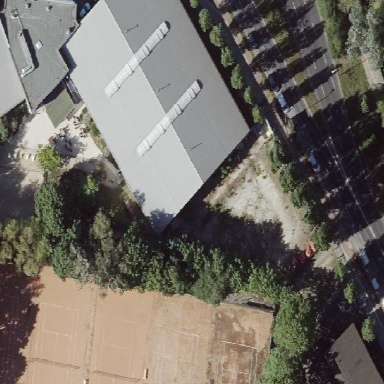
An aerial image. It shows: Building next to paintball pitch used for leisure.